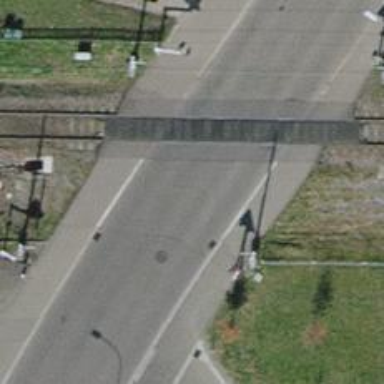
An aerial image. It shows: Level crossing on the railway with lights and double half barrier.